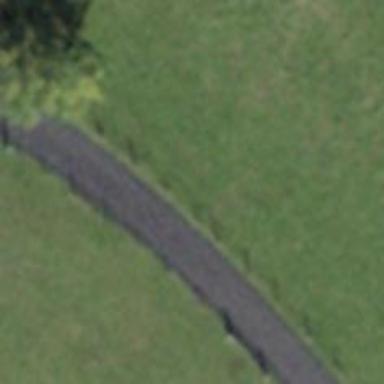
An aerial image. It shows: Asphalt track with grade1 quality.